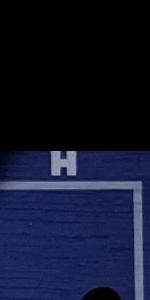
Label: Empty